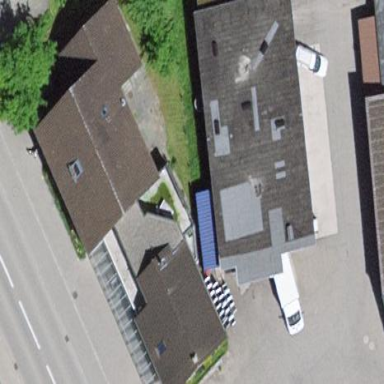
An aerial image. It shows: Building that serves as post office.